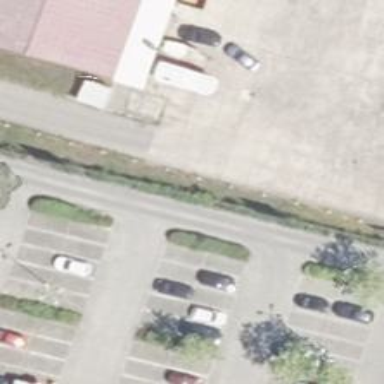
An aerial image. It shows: Parking aisle designated as service road.